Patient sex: M
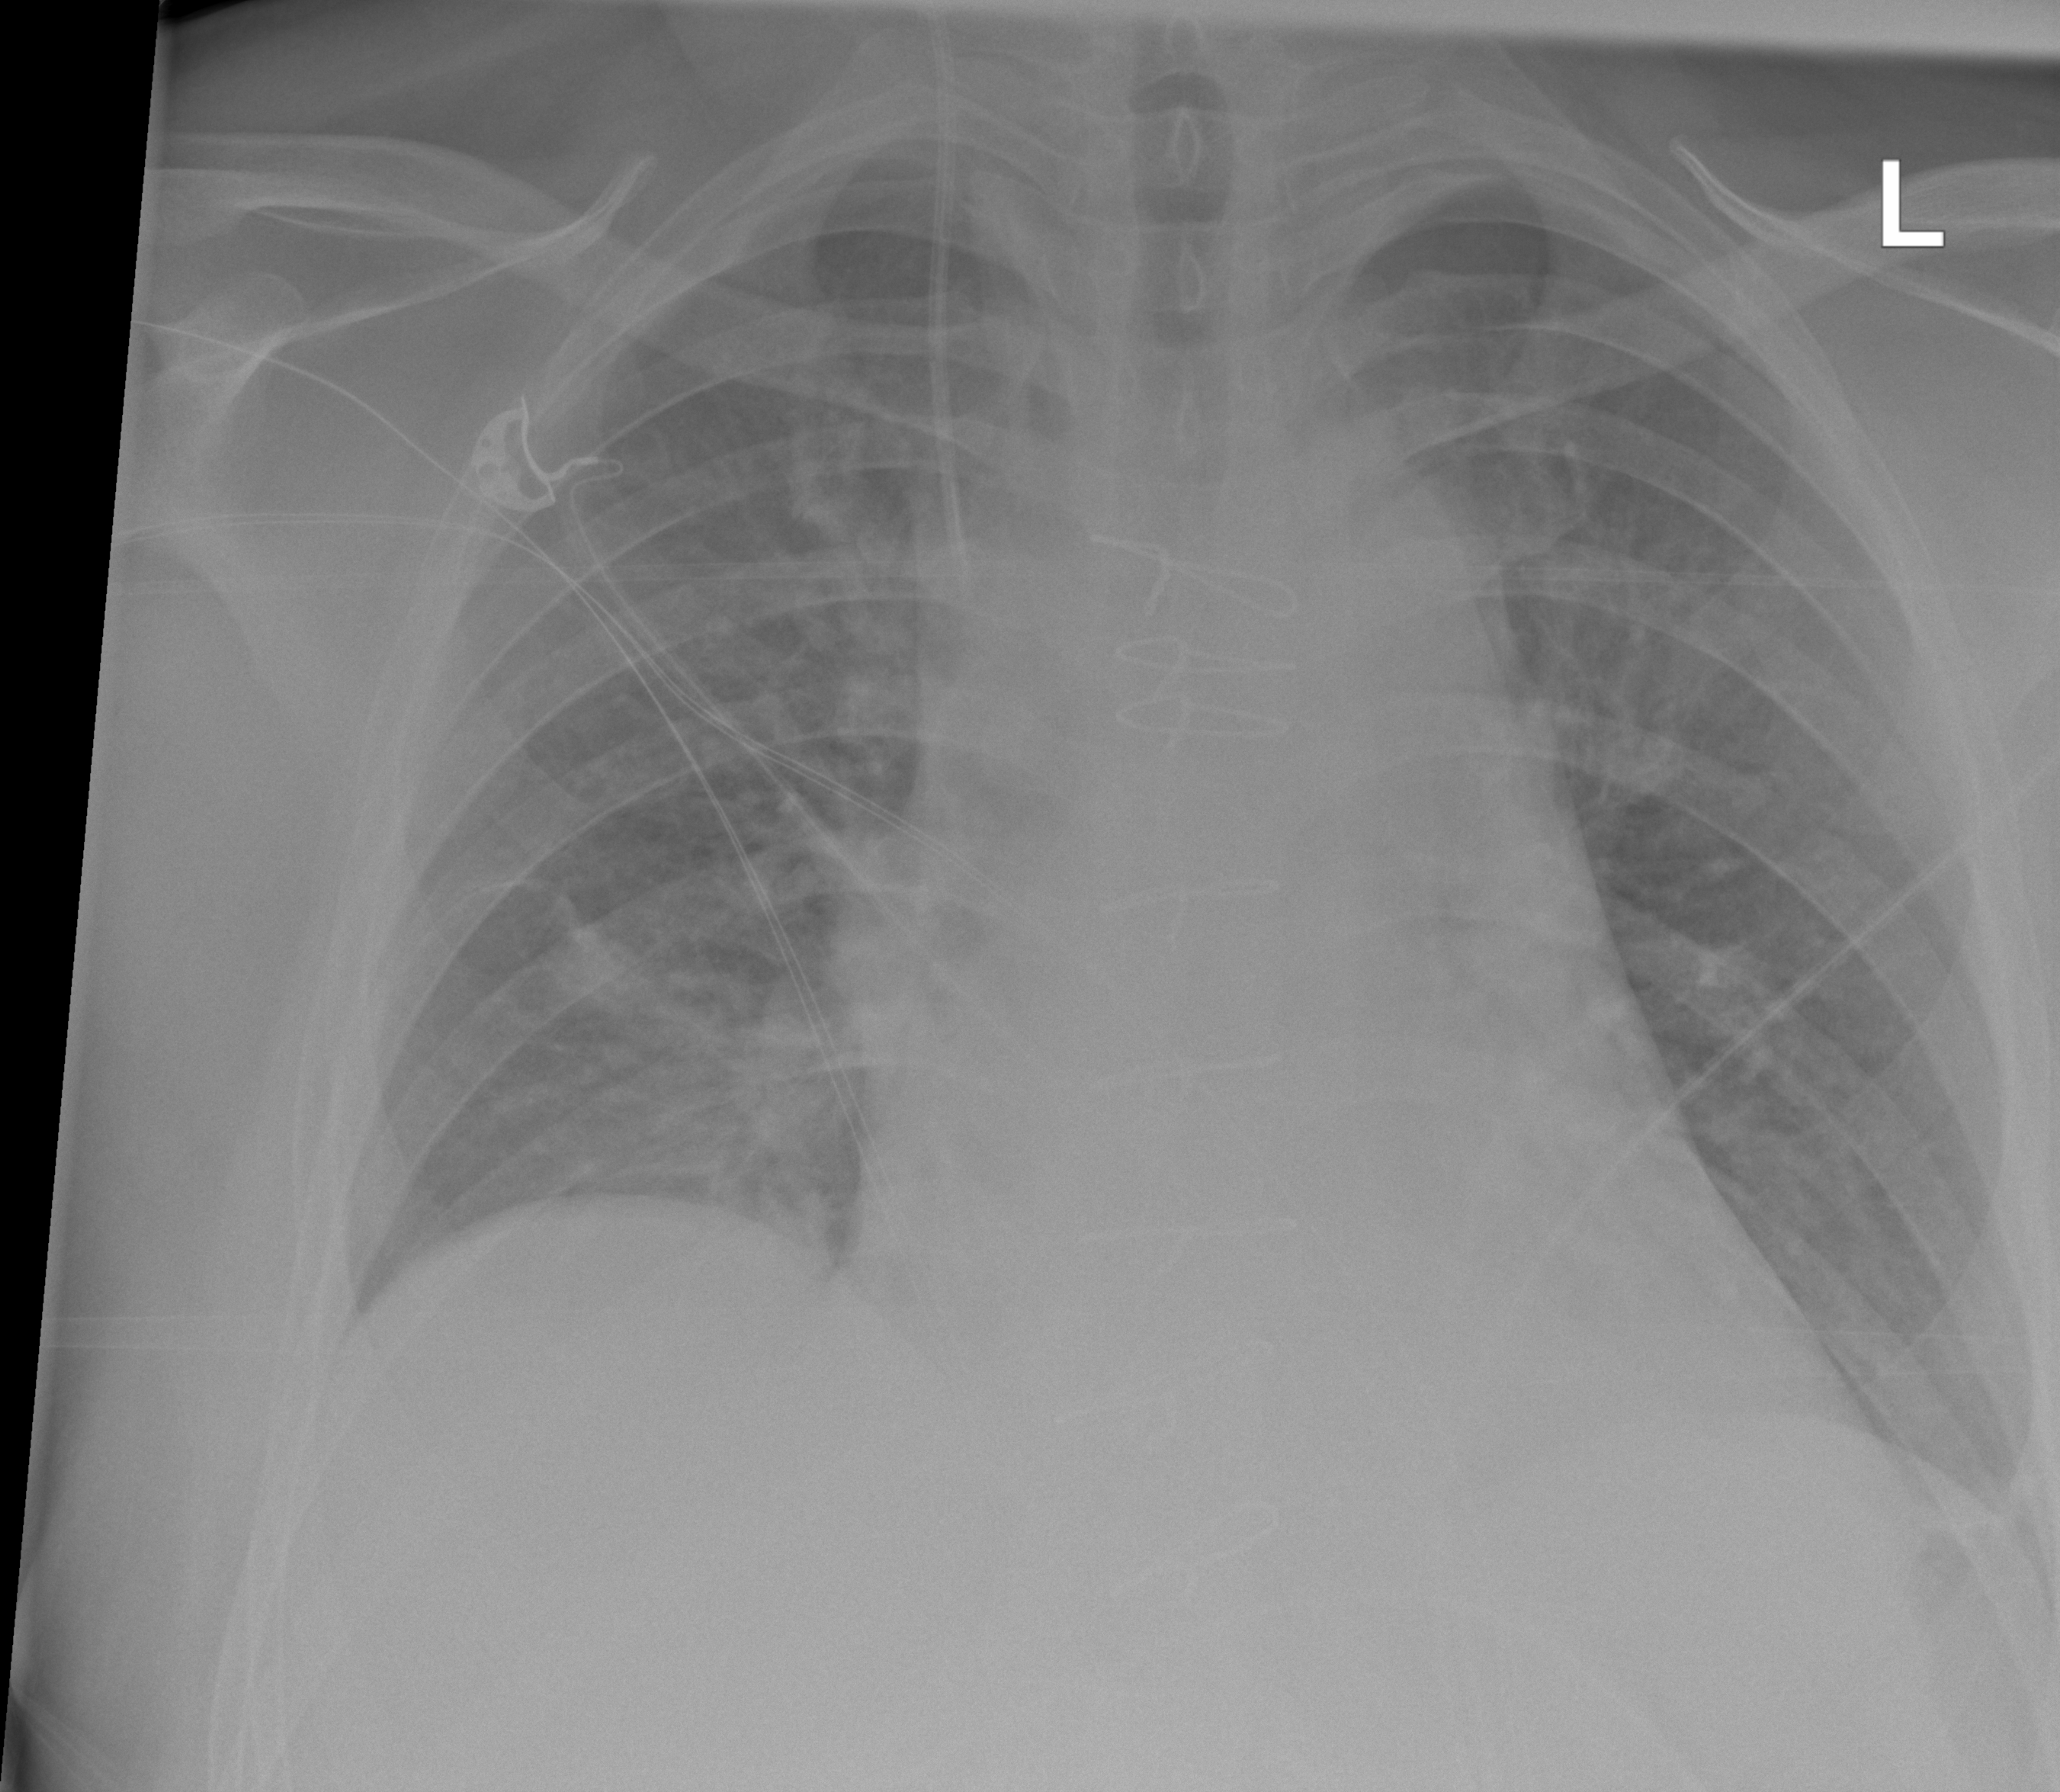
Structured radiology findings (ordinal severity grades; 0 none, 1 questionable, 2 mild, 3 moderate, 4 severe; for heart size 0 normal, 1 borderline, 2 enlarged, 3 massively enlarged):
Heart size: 1
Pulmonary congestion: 0
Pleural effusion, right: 0
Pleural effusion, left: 0
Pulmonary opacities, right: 0
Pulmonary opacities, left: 0
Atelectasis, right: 2
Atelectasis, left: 0